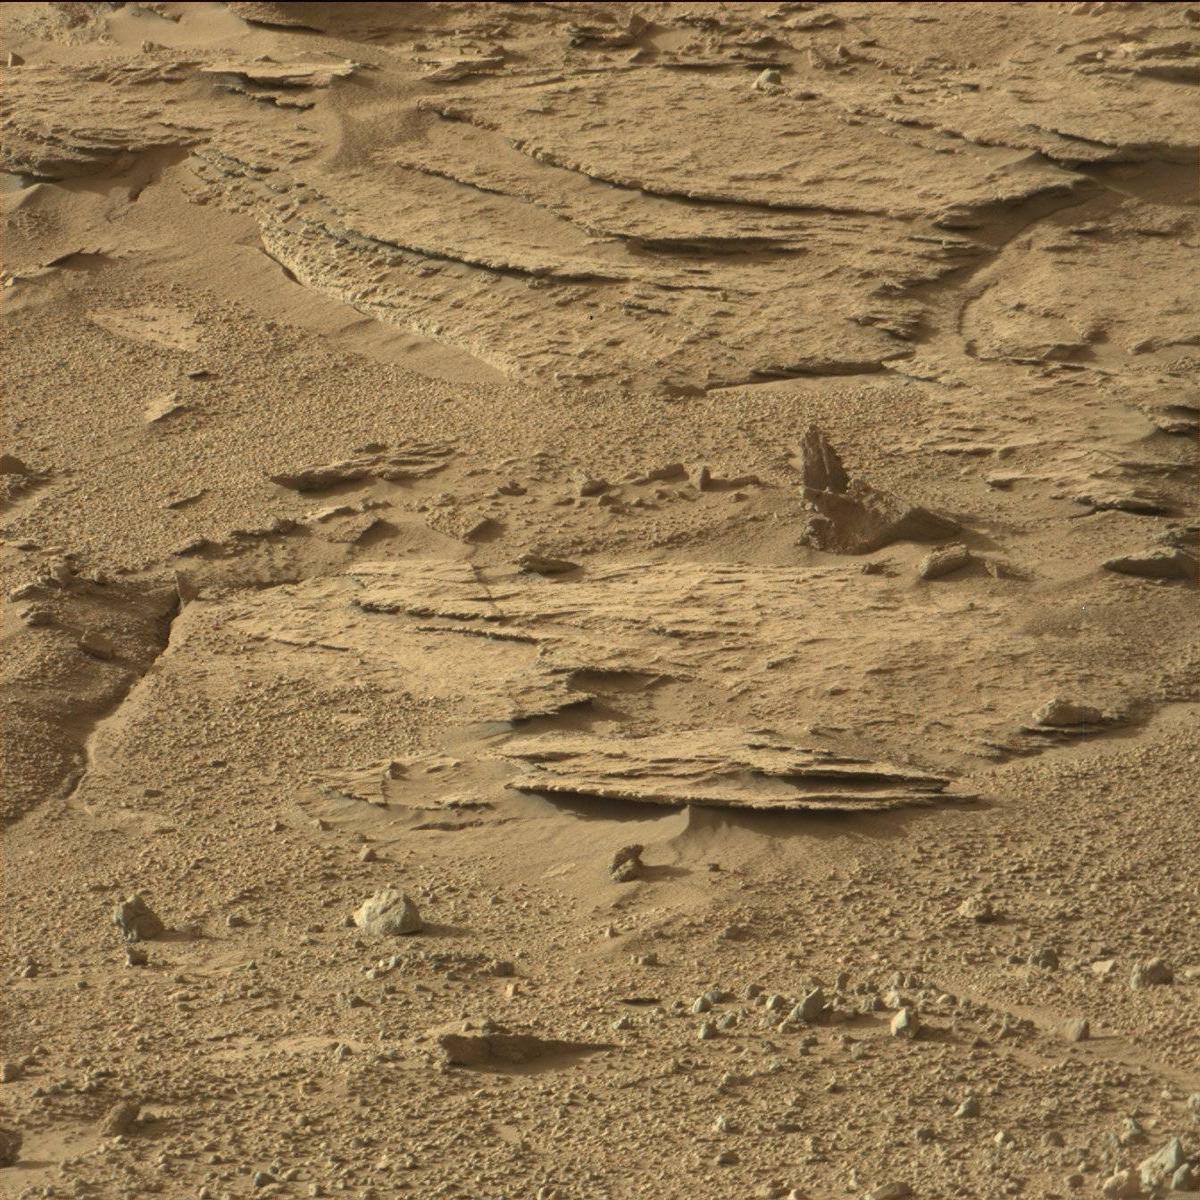
Terrain classes present: Bedrock, Sand / Soil